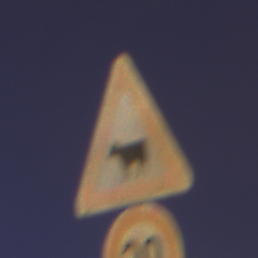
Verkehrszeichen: ViehtriebRechts
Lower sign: Geschwindigkeit30
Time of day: Night
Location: Outdoor (Urban)
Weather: PartlyCloudy
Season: NotSpecified
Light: Natural